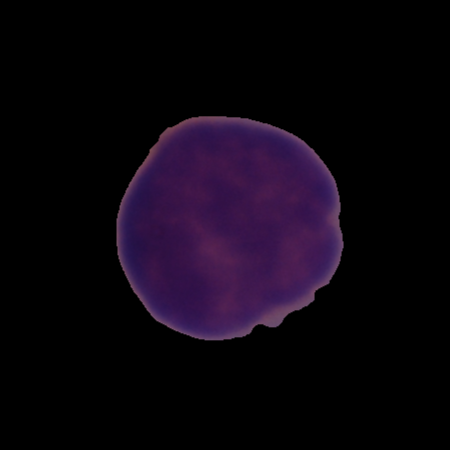
Label: cancer